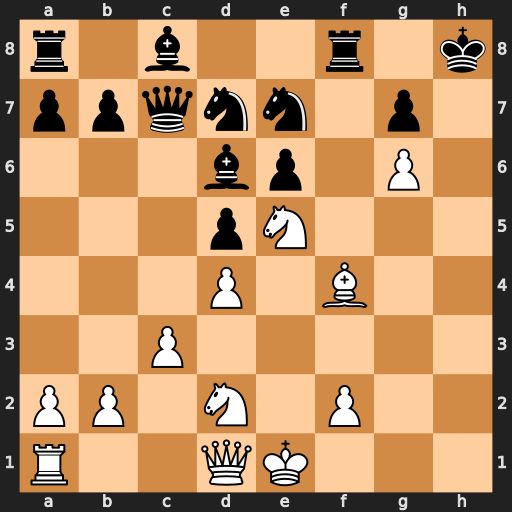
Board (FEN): r1b2r1k/ppqnn1p1/3bp1P1/3pN3/3P1B2/2P5/PP1N1P2/R2QK3
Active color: w
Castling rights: Q
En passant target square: -
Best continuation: Qh5+ Kg8 Qh7#